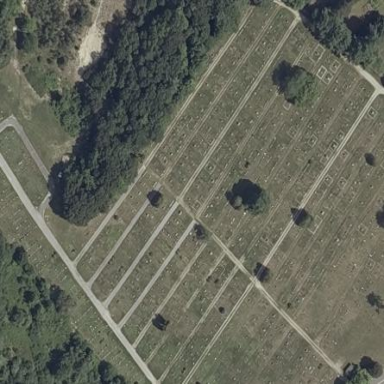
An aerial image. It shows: Grave yard.